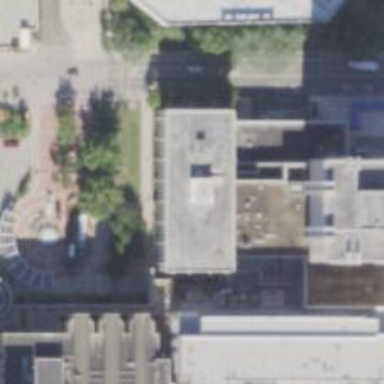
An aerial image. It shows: Hospital building.